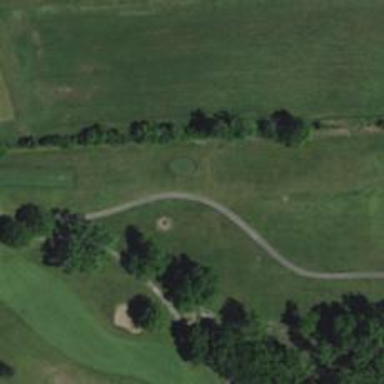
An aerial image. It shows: View of golf hole.